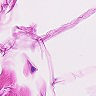
Metastatic tissue present: no